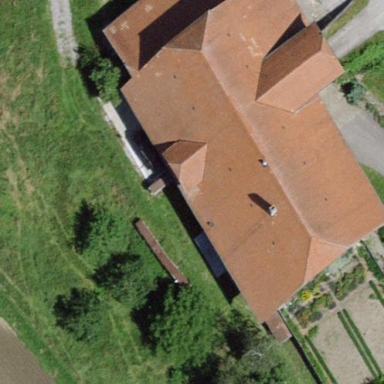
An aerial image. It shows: Farm building.